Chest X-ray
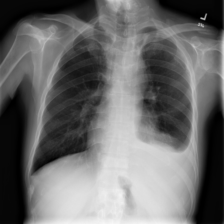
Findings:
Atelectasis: negative
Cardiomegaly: negative
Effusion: positive
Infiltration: negative
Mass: negative
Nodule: negative
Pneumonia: negative
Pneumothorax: positive
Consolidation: negative
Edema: negative
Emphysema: negative
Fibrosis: negative
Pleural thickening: negative
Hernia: negative